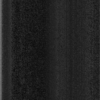
Label: dusty